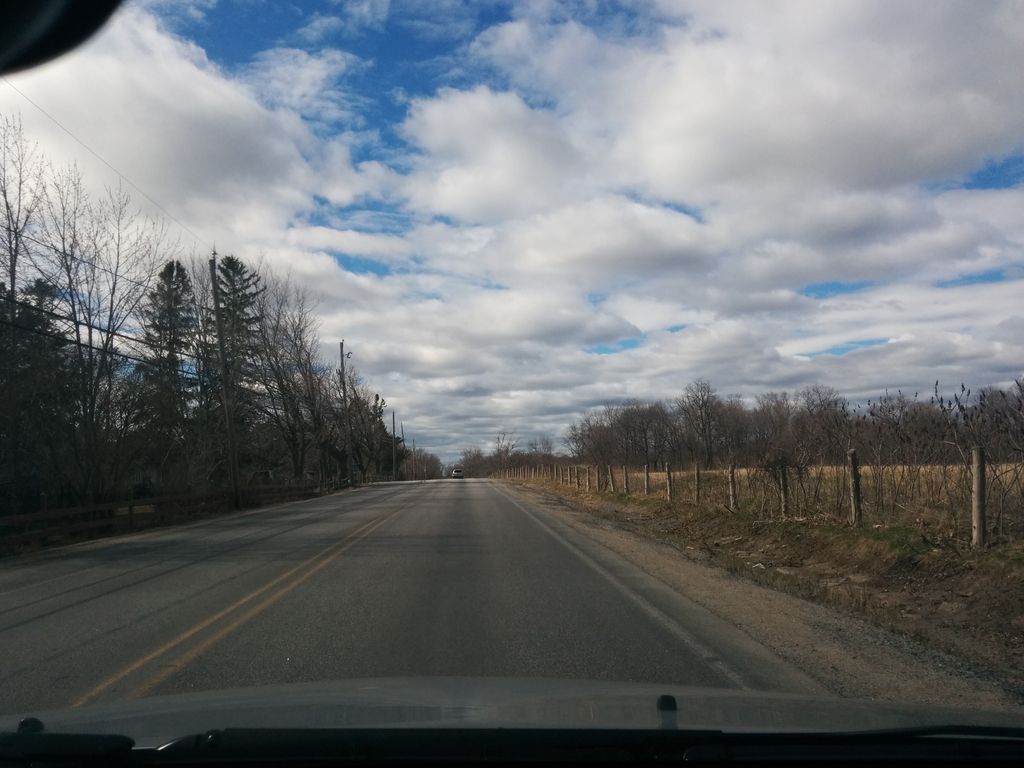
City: ottawa-gatineau